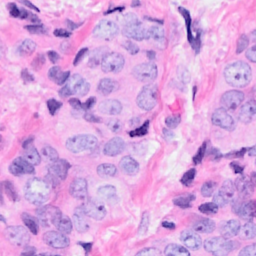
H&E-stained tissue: Breast